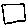
Label: square